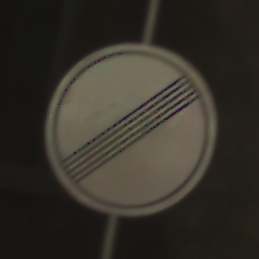
Verkehrszeichen: EndeSaemtlicherBegrenzungen
Umgebung: Outdoor, Urban
Tageszeit: Midday
Wetter: Clear
Licht: Natural
Jahreszeit: NotSpecified
Kontrast: HighContrast